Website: home-depot
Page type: billing-address
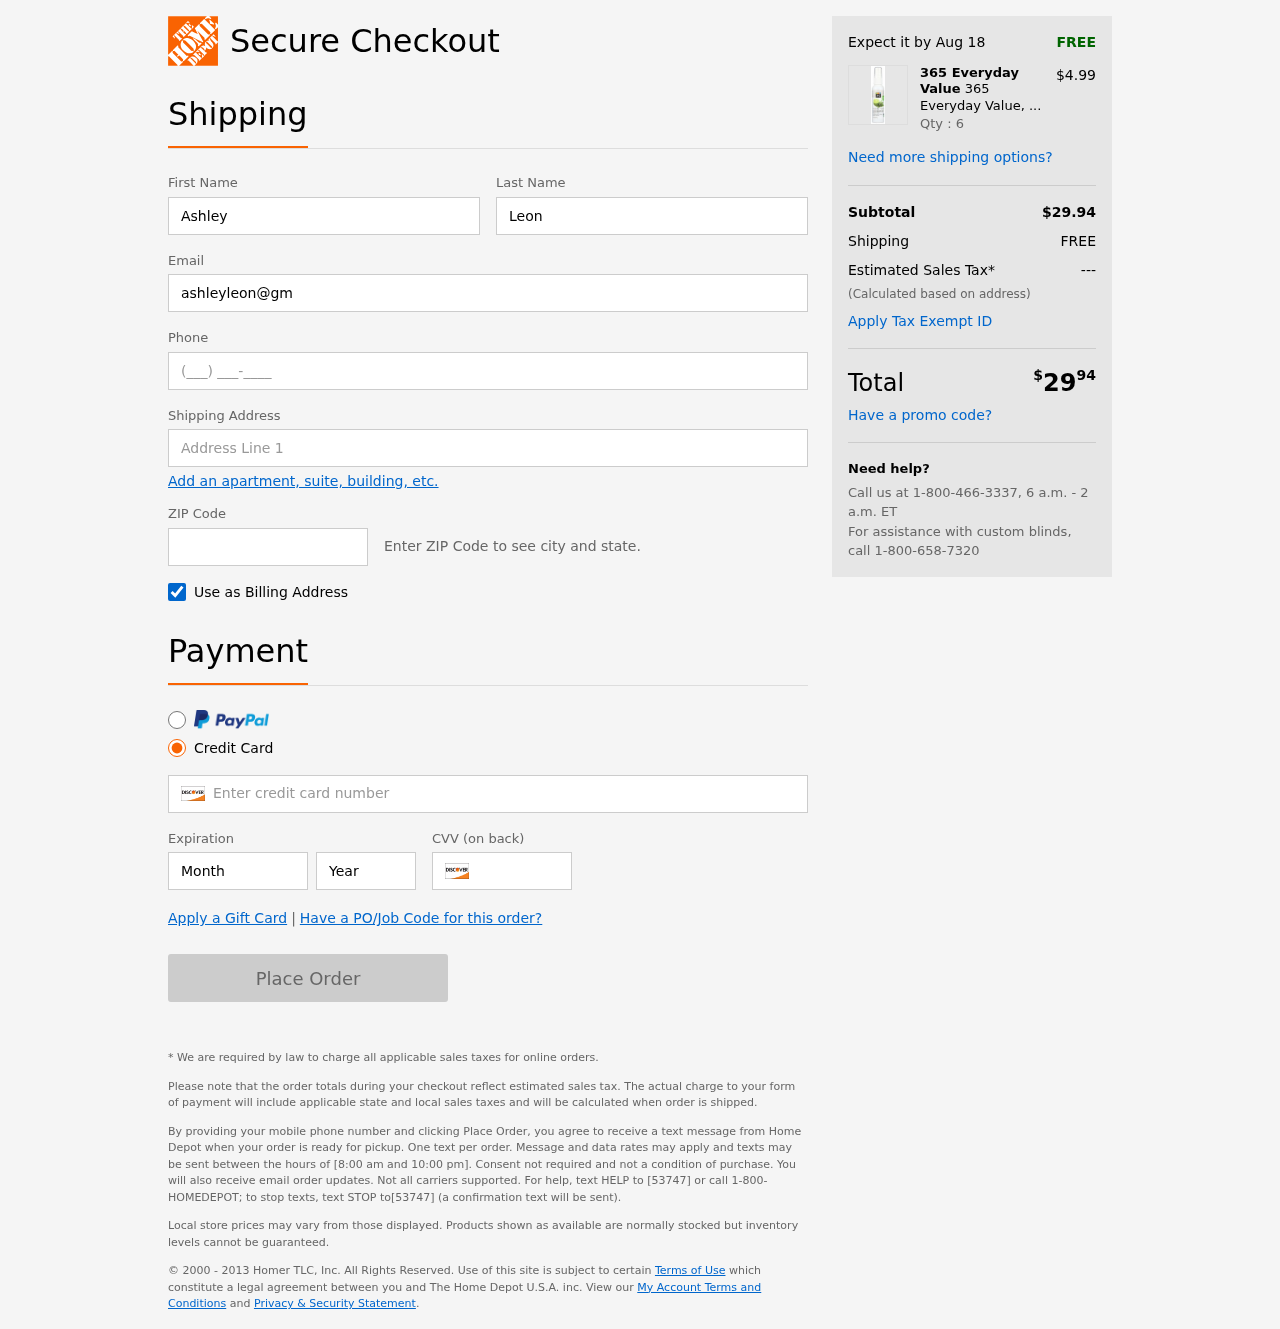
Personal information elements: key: PII_FIRSTNAME
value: Ashley
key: PII_LASTNAME
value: Leon
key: PII_EMAIL
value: ashleyleon@gmail.com
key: PII_PHONE
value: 6274728342
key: PII_STREET
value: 7680 Wilson Ridge
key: PII_POSTCODE
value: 87585
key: PII_CARD_NUMBER
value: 6011 4147 5363 9340
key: PII_CARD_EXPIRY_MONTH
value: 11
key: PII_CARD_CVV
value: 542
Product elements: key: PRODUCT1_BRAND
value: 365 Everyday Value
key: PRODUCT1_NAME
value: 365 Everyday Value, Hand Sanitizer Spray, Mojito Mint, 2 fl oz
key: PRODUCT1_PRICE
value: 4.99
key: PRODUCT1_QUANTITY
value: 6
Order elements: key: ORDER_DELIVERY_DATE
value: Aug 18
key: ORDER_SUBTOTAL
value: $29.94
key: ORDER_SHIPPING_COST
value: FREE
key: ORDER_TAX
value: ---
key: ORDER_TOTAL2
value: $2994